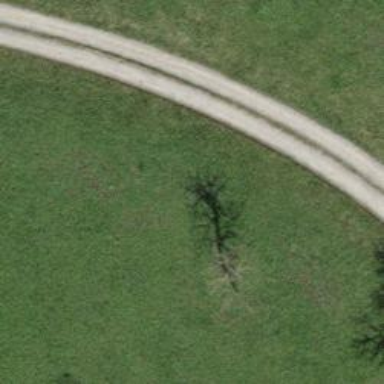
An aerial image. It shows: Single tag "natural: tree."